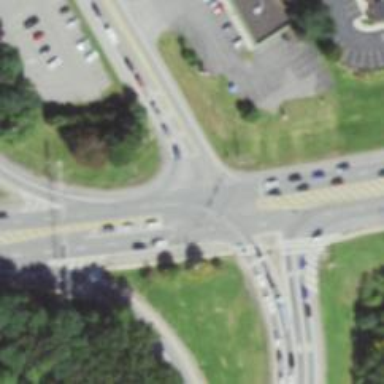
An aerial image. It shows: Unclassified road leading to intersection.